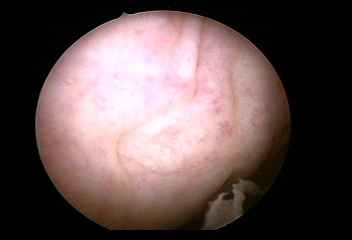
Modality: WLC
Class: Normal mucosa
Bladder cancer association: No